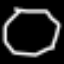
Label: octagon